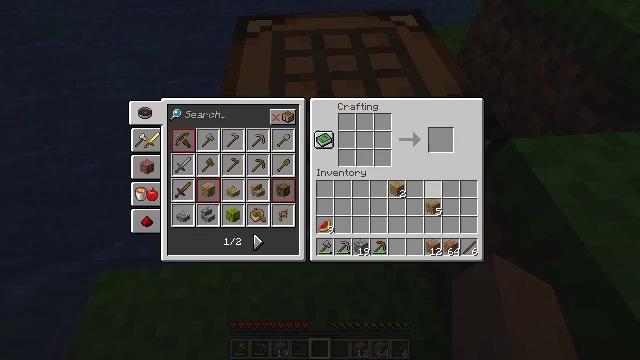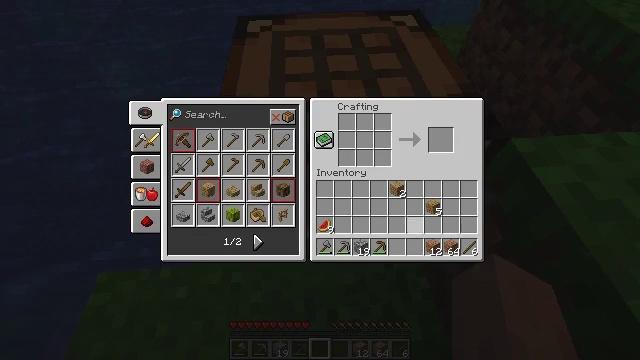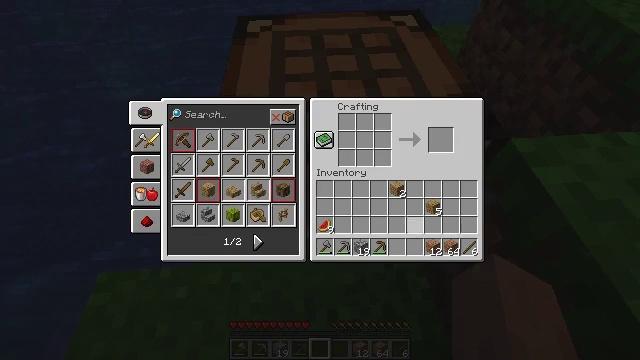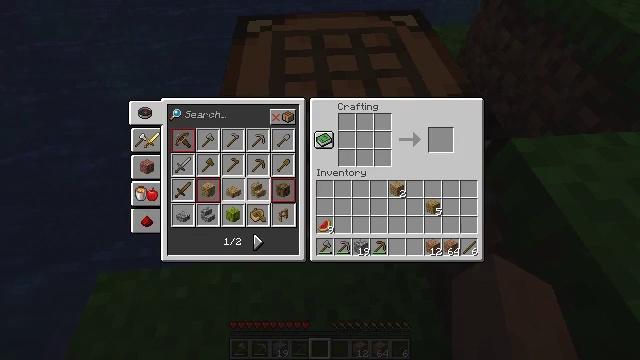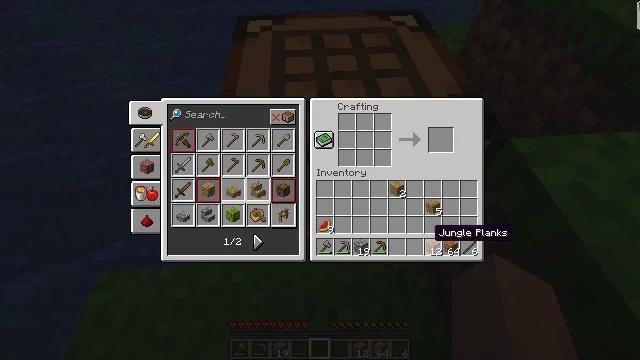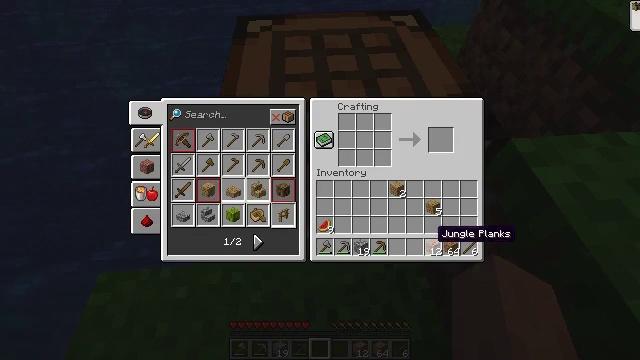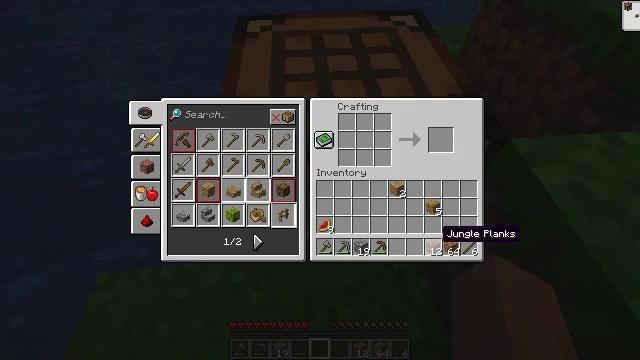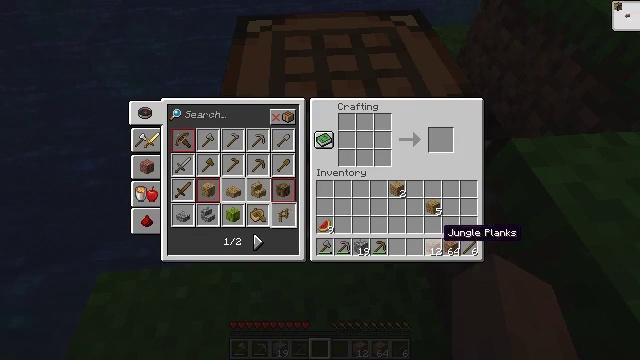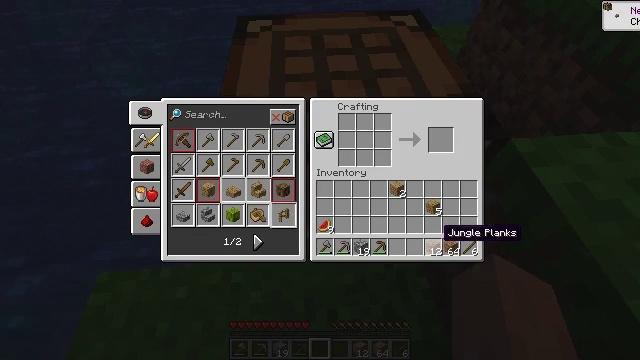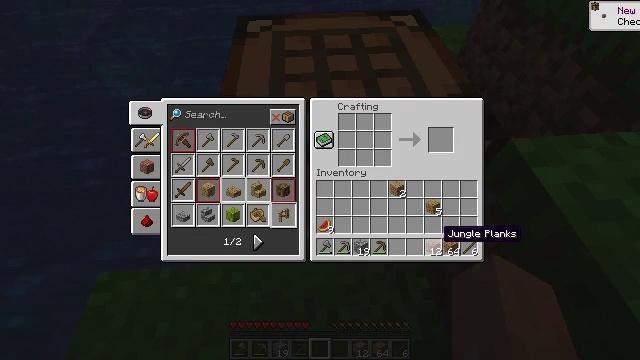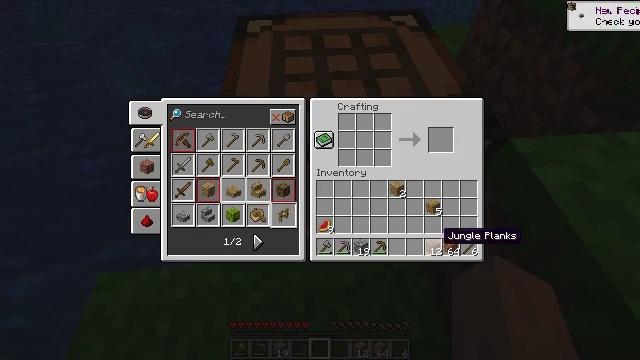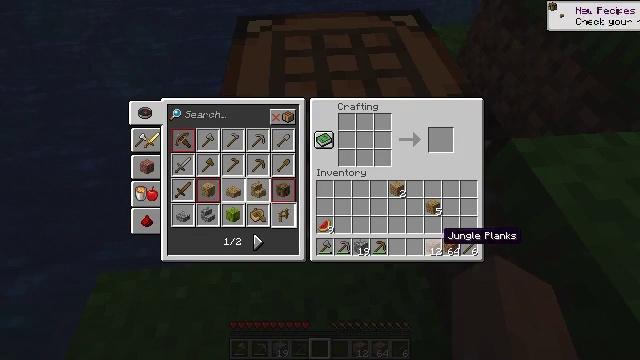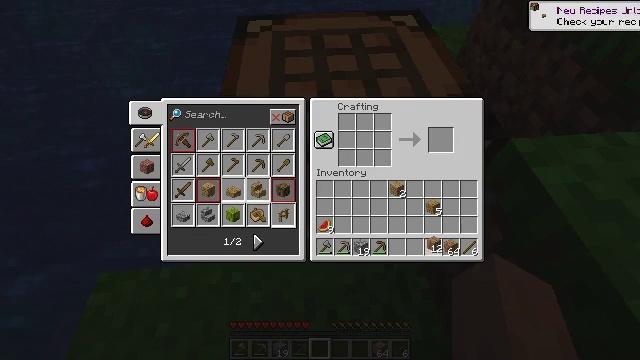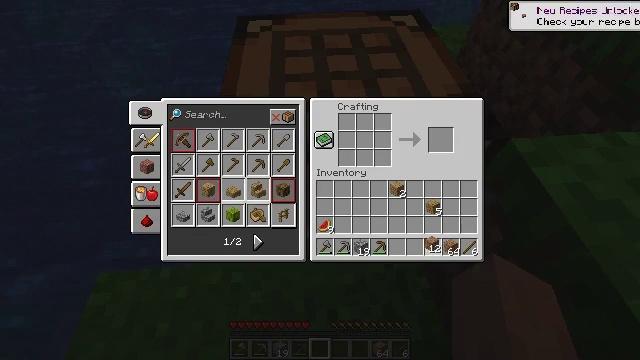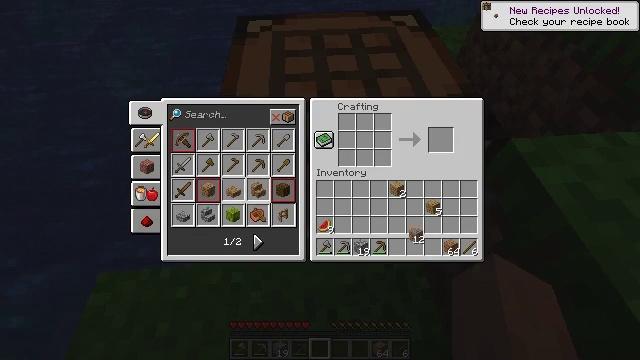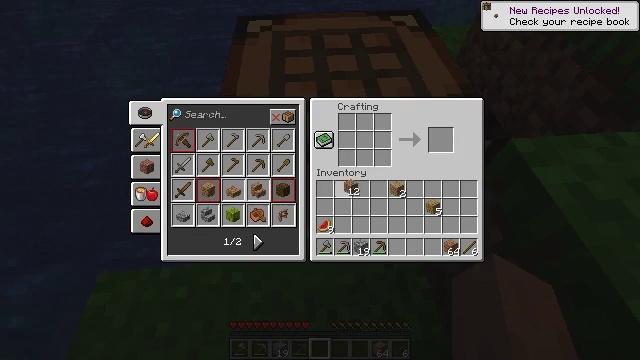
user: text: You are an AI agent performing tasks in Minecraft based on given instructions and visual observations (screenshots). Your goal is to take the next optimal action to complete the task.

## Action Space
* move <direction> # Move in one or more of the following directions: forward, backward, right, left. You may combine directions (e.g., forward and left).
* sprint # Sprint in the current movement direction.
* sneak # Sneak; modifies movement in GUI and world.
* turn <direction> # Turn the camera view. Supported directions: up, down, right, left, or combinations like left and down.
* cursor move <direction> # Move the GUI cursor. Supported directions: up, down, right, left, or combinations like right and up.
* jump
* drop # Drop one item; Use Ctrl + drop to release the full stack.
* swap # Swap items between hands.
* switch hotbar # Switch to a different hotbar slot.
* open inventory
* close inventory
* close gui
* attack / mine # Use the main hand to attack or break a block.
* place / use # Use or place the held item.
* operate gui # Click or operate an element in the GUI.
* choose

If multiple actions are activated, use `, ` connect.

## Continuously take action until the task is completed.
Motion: motion action
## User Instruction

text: Take jungle planks to craft a jungle boat.
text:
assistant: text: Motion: cursor move down, open gui
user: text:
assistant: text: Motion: cursor move down
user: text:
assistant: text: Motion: no_op
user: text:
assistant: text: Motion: no_op
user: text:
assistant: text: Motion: no_op
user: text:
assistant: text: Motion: no_op
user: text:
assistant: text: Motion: no_op
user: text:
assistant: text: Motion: no_op
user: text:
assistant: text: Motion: no_op
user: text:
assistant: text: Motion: no_op
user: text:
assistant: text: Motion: no_op
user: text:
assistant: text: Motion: operate gui
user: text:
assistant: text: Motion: operate gui
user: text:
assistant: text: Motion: cursor move left and up
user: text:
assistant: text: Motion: cursor move left and up
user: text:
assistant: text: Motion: cursor move left and up
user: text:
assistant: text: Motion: cursor move up
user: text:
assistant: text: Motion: no_op
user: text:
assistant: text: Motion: cursor move up
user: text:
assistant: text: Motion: cursor move up
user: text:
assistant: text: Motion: no_op
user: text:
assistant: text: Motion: no_op
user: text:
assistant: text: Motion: no_op
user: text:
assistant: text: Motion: no_op
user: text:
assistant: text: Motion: choose
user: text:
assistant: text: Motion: cursor move down, choose
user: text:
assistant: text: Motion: choose
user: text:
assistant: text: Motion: choose
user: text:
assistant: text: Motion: choose
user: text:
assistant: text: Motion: cursor move right, choose